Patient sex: F
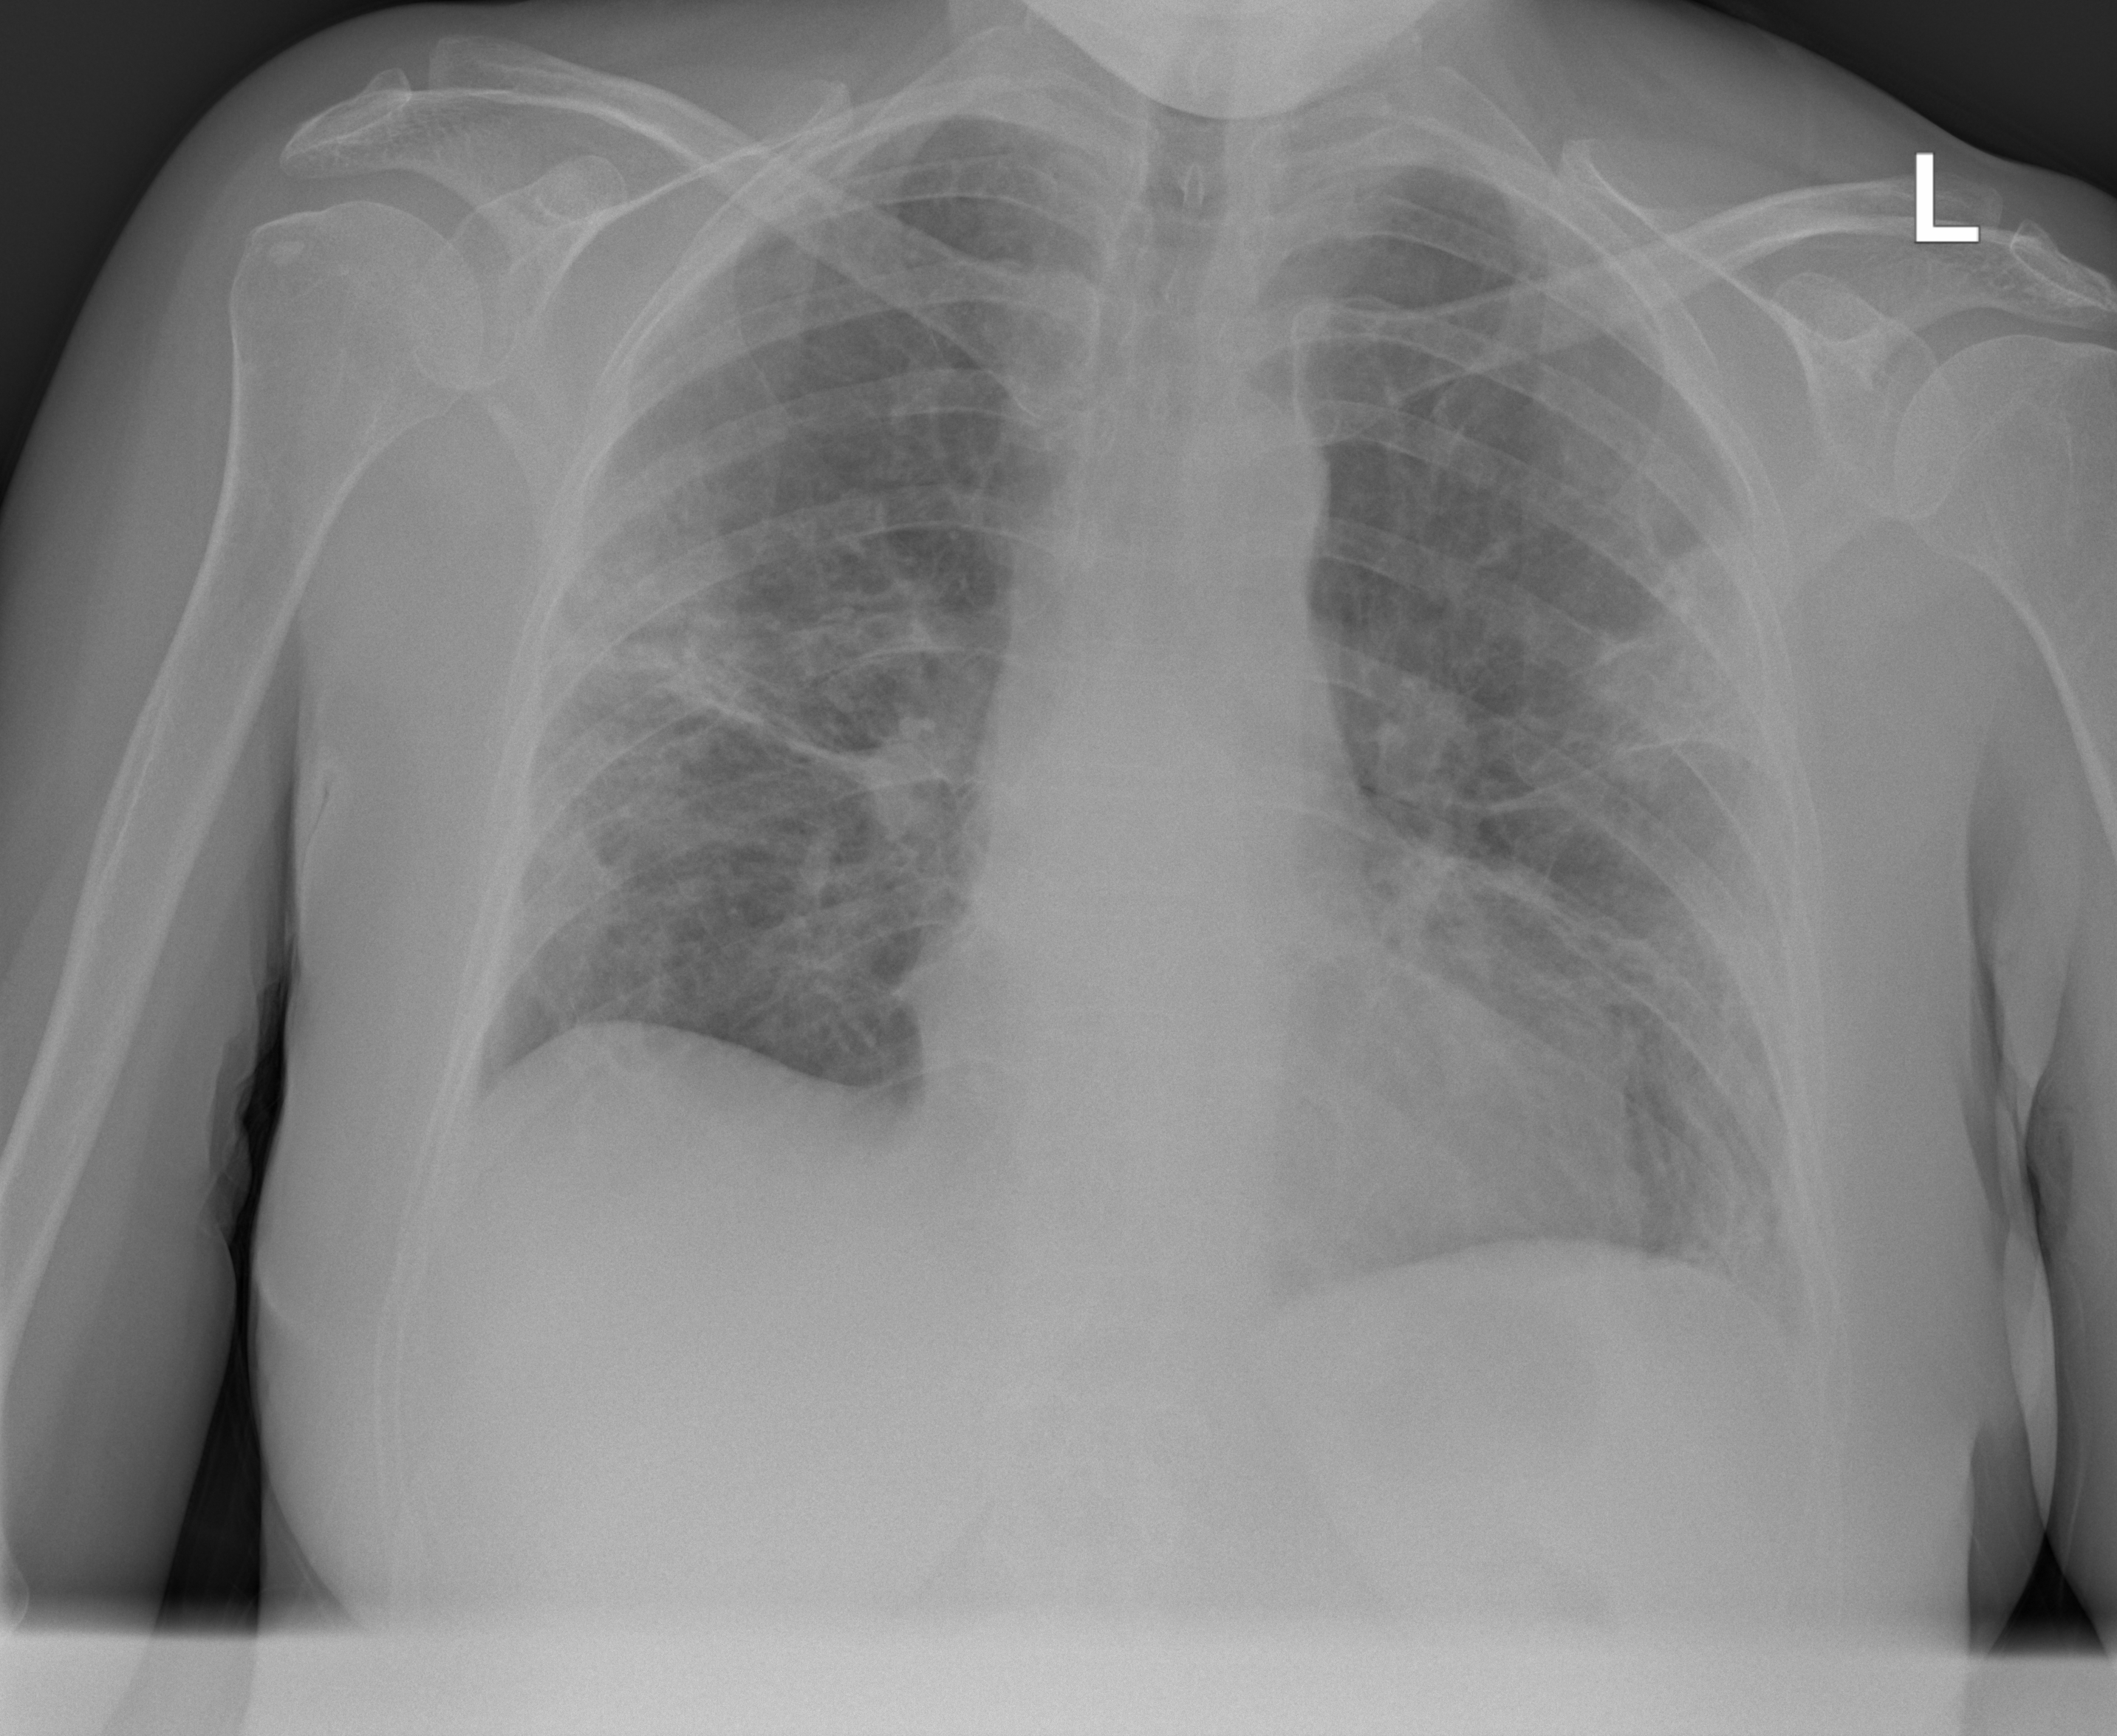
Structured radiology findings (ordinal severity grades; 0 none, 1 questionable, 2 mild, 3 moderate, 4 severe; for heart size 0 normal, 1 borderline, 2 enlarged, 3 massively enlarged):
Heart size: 0
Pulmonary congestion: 0
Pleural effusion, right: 0
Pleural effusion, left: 0
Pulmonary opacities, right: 2
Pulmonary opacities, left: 3
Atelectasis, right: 2
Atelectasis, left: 2